Field crop: maize
Growth stage: 2
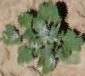
Species: chenopodium